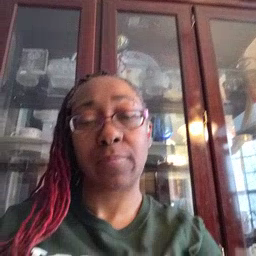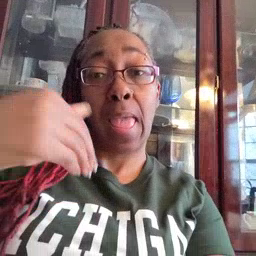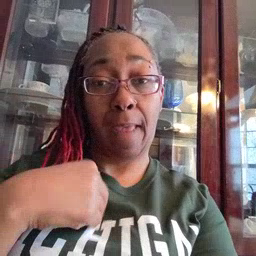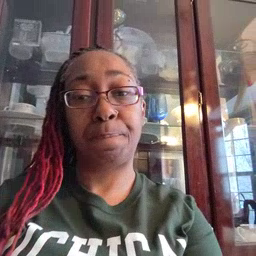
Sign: have